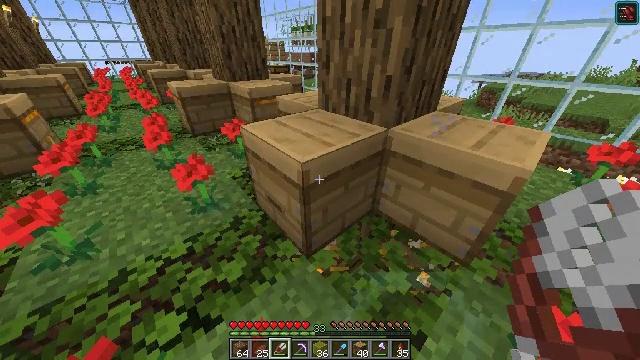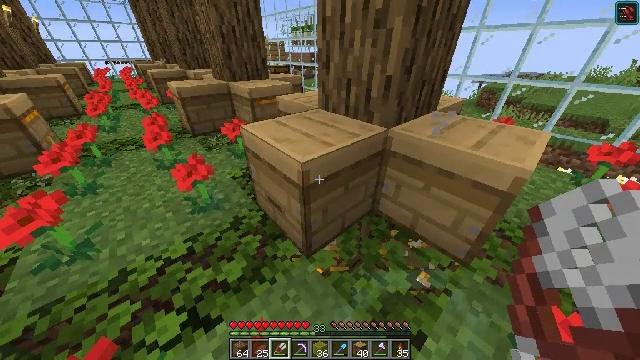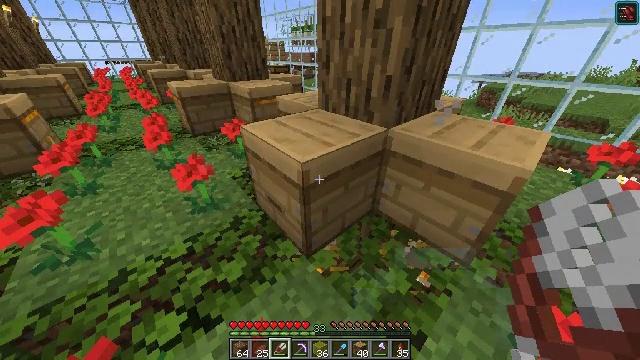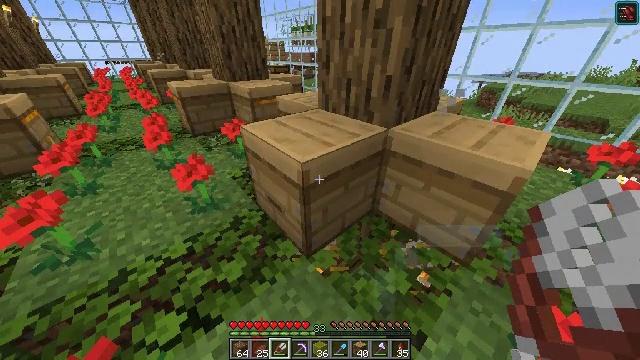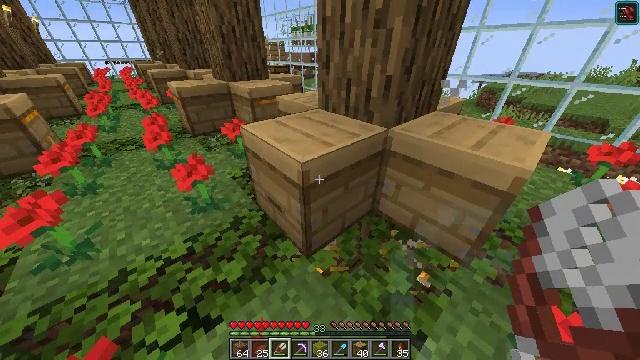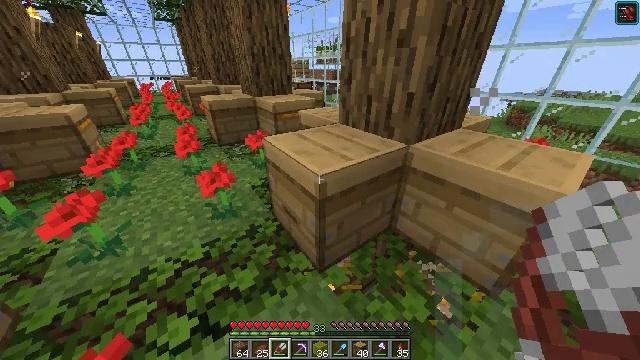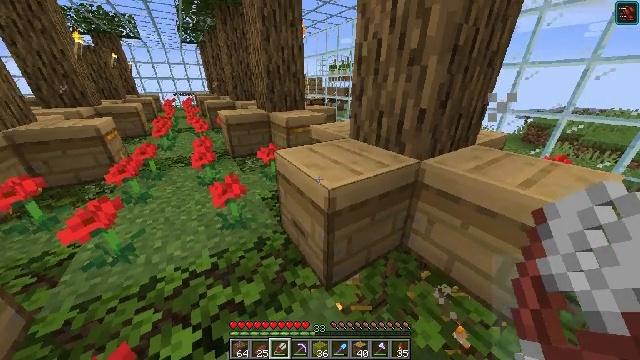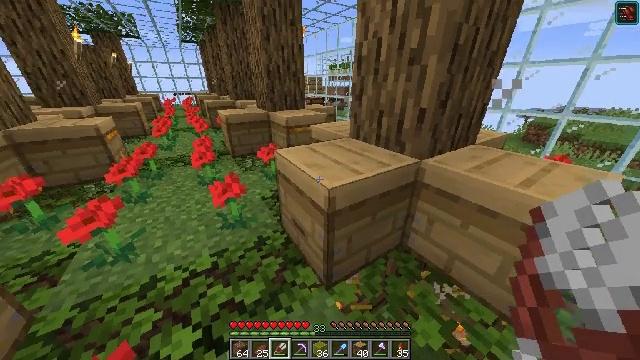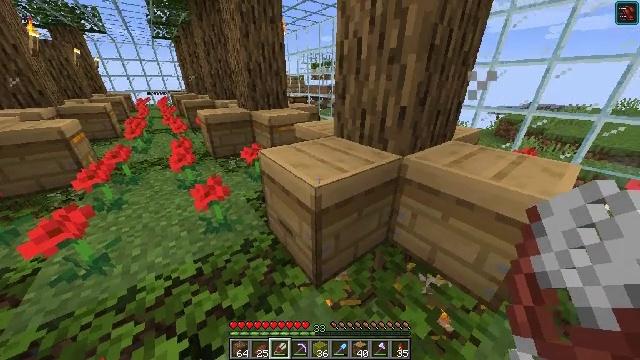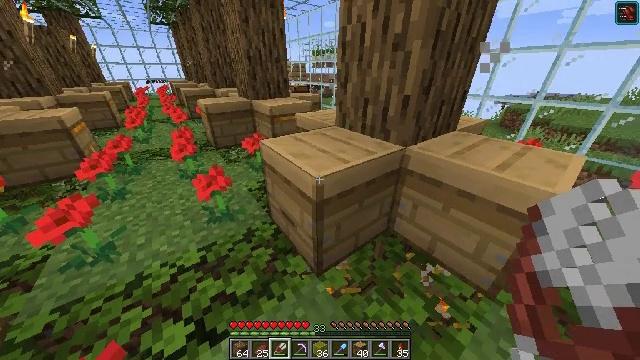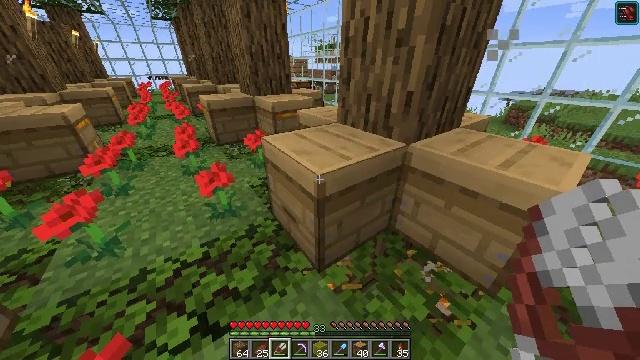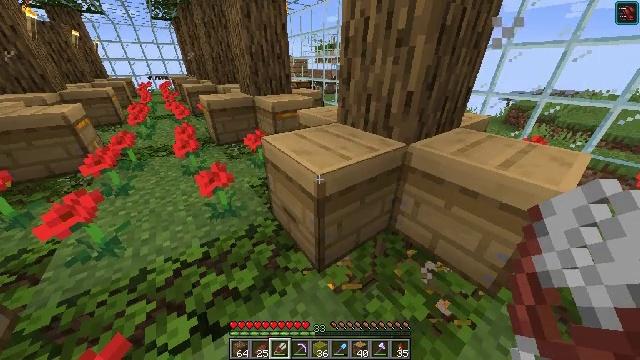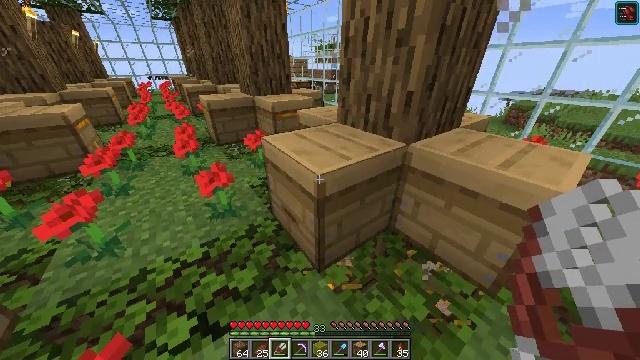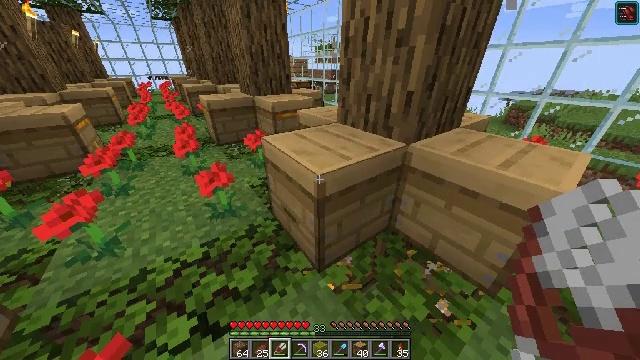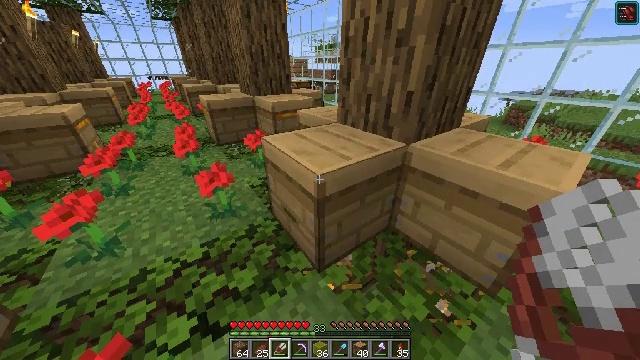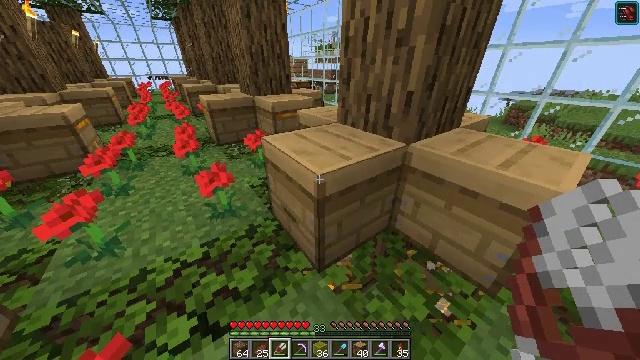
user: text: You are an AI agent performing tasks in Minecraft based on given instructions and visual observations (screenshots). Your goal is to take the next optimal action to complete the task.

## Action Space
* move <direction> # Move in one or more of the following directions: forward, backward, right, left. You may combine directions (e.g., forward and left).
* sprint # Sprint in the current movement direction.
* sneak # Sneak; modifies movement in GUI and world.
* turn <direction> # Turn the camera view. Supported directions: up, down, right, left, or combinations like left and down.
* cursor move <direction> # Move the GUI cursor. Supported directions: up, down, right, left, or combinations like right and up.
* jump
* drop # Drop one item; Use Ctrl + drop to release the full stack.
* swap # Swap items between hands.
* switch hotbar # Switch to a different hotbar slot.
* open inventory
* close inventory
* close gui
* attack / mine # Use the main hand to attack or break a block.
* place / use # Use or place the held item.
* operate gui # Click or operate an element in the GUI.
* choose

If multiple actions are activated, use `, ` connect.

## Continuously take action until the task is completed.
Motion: motion action
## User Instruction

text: Use 4 honeycombs to craft a honeycomb block.
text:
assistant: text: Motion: attack / mine
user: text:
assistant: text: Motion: attack / mine
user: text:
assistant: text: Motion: attack / mine
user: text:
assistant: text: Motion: attack / mine
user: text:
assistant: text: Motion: turn left and up, attack / mine
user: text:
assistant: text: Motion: turn left and up, attack / mine
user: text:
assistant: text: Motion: attack / mine
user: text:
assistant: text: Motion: turn right, attack / mine
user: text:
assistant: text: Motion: turn down, attack / mine
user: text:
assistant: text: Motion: attack / mine
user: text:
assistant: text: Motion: attack / mine
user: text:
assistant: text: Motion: attack / mine
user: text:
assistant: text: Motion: attack / mine
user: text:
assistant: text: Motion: attack / mine
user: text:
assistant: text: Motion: attack / mine
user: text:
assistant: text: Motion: attack / mine
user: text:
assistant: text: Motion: attack / mine
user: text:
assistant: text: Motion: attack / mine
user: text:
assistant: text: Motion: attack / mine
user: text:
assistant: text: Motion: attack / mine
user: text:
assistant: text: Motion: attack / mine
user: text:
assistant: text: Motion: attack / mine
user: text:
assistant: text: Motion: attack / mine
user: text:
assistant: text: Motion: attack / mine
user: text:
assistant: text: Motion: attack / mine
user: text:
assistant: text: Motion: move forward and move left, attack / mine
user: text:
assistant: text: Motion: move forward and move left, attack / mine
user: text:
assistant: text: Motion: move forward and move left, attack / mine
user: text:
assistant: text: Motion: move forward and move left, attack / mine
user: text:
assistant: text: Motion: move forward and move left, attack / mine